Question: In winzip buttons as highlighted, clicking on the button open Menus..
Is it possible in c# or VB.NET Window Form Application?
I am using c# 4.0 2010

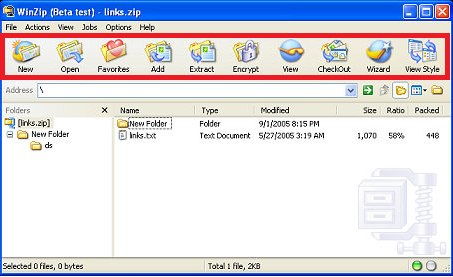
Answer: It's possible to roll (make) your own controls, hereby thus a button control that handles "hover" and also takes into account to add an image.
You have two (maybe three) options:
1. I'd say search on codeproject.com for several tutorials on how to make your own buttons. e.g.: http://www.codeproject.com/Articles/29010/WinForm-ImageButton
2. Buy a thrid party product (such as the controls from Telerik.com for example).
3. (maybe try playing with the "Flatstyle" option on the Button: http://msdn.microsoft.com/en-us/library/system.windows.forms.buttonbase.flatstyle(v=vs.110).aspx)